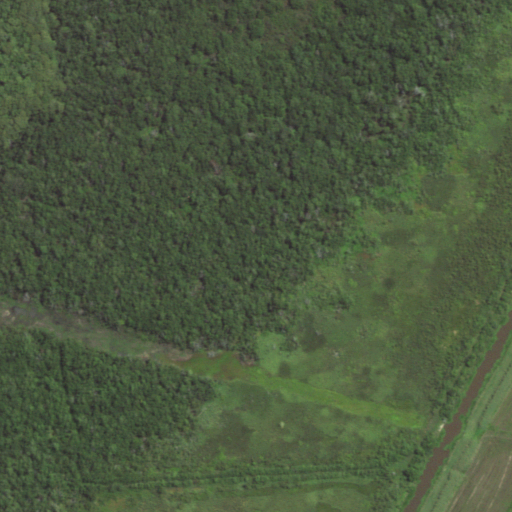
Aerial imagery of island in Louisiana named Round Island containing woody wetlands, herbaceous wetlands, low intensity development, and cultivated crops